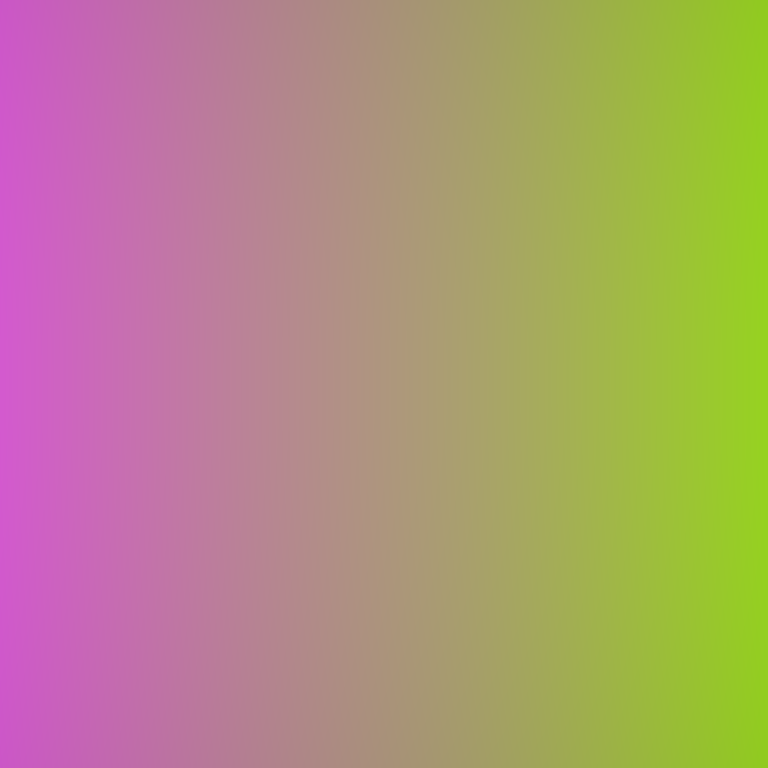
Abstract light effect, smooth gradient from violet to lime green, dreamy atmosphere, soft blend, no room, no furniture, no objects.